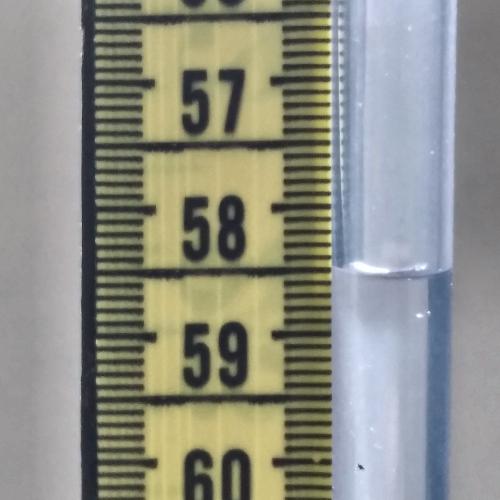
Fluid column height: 58.5 cm